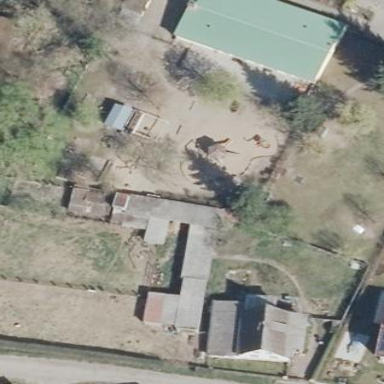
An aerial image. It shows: Playground with water feature.